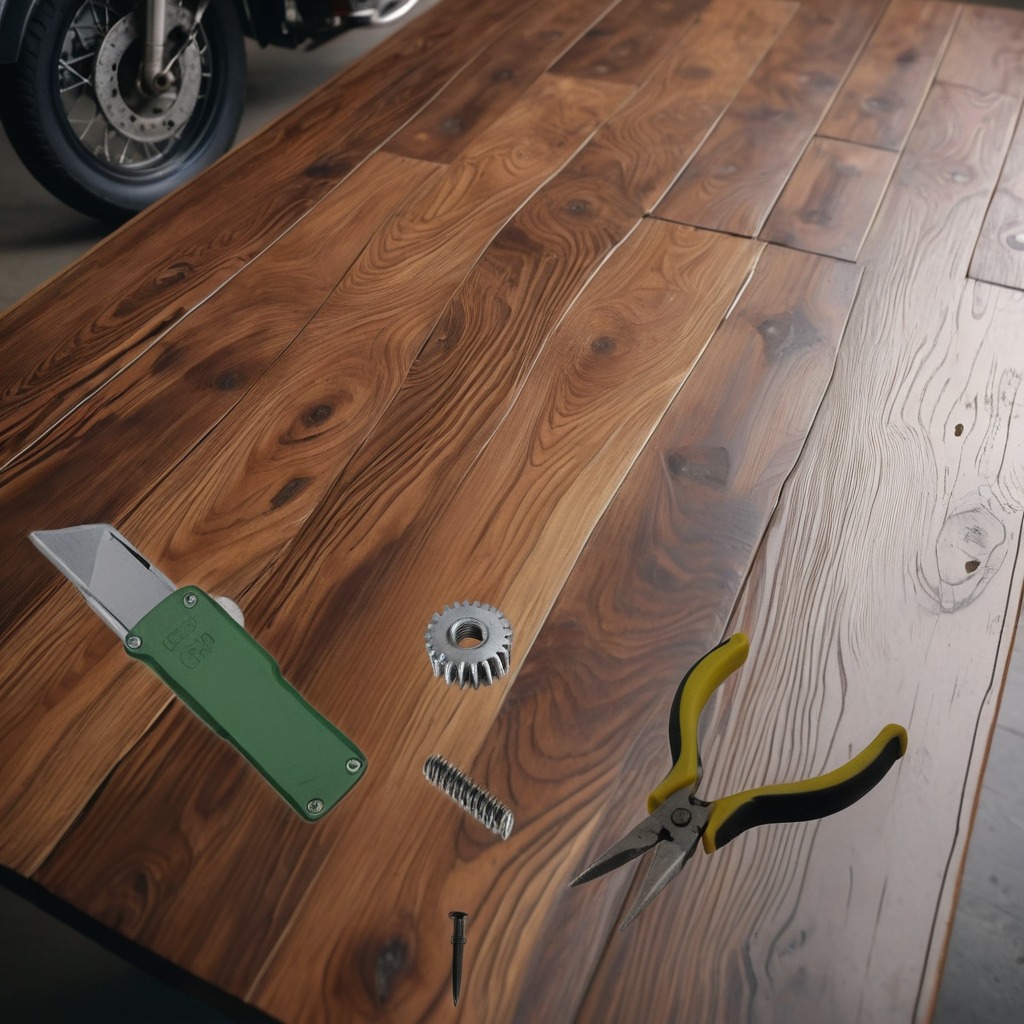
A steel gear with teeth, a utility knife, an iron nail, pliers, and a coiled metal spring are lying on the oil-spilled wooden table in a vintage motorcycle garage.